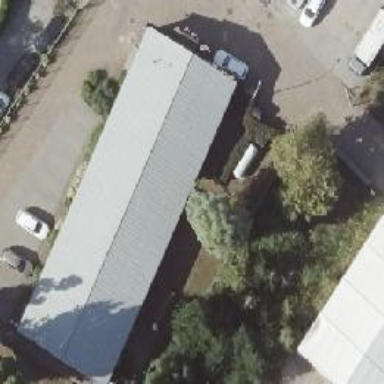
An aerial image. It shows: Industrial building.